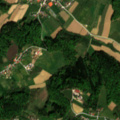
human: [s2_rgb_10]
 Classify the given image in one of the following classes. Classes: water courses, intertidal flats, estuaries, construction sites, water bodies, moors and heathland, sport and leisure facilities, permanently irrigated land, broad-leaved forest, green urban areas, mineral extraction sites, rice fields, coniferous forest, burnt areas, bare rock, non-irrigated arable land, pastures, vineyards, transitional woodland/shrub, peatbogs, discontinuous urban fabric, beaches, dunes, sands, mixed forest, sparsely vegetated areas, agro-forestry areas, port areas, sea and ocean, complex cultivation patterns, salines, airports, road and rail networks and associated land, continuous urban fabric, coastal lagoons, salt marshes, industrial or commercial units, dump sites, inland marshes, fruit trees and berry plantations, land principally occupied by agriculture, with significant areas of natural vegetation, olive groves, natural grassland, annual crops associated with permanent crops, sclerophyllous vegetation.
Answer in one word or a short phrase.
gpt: discontinuous urban fabric, non-irrigated arable land, complex cultivation patterns, land principally occupied by agriculture, with significant areas of natural vegetation, broad-leaved forest, mixed forest